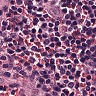
Metastatic tissue present: no